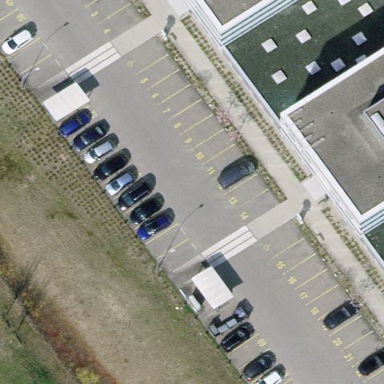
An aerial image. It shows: Parking area with surface.